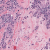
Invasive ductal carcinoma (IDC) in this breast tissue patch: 1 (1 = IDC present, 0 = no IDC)